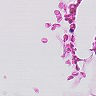
Metastatic tissue present: no